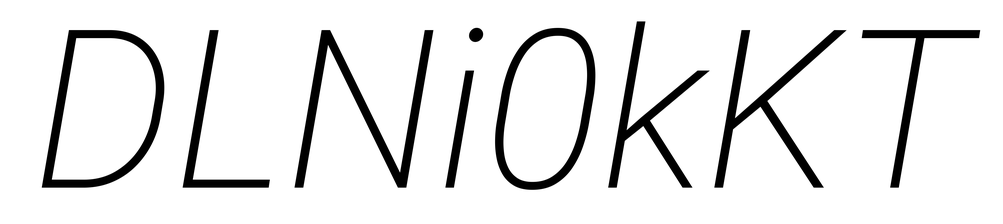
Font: Roboto-Italic_ExtraLight_Italic